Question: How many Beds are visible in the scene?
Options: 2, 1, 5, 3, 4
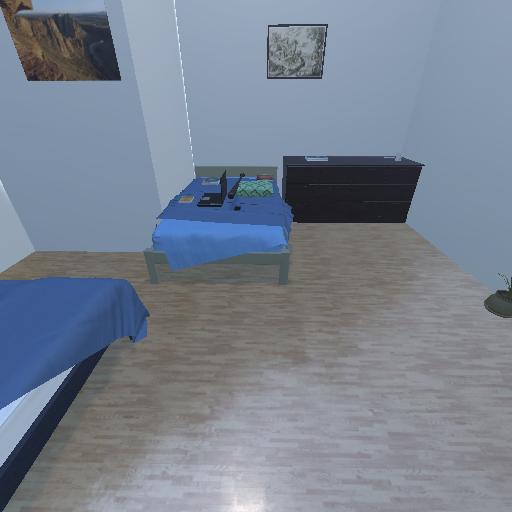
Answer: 2